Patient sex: M
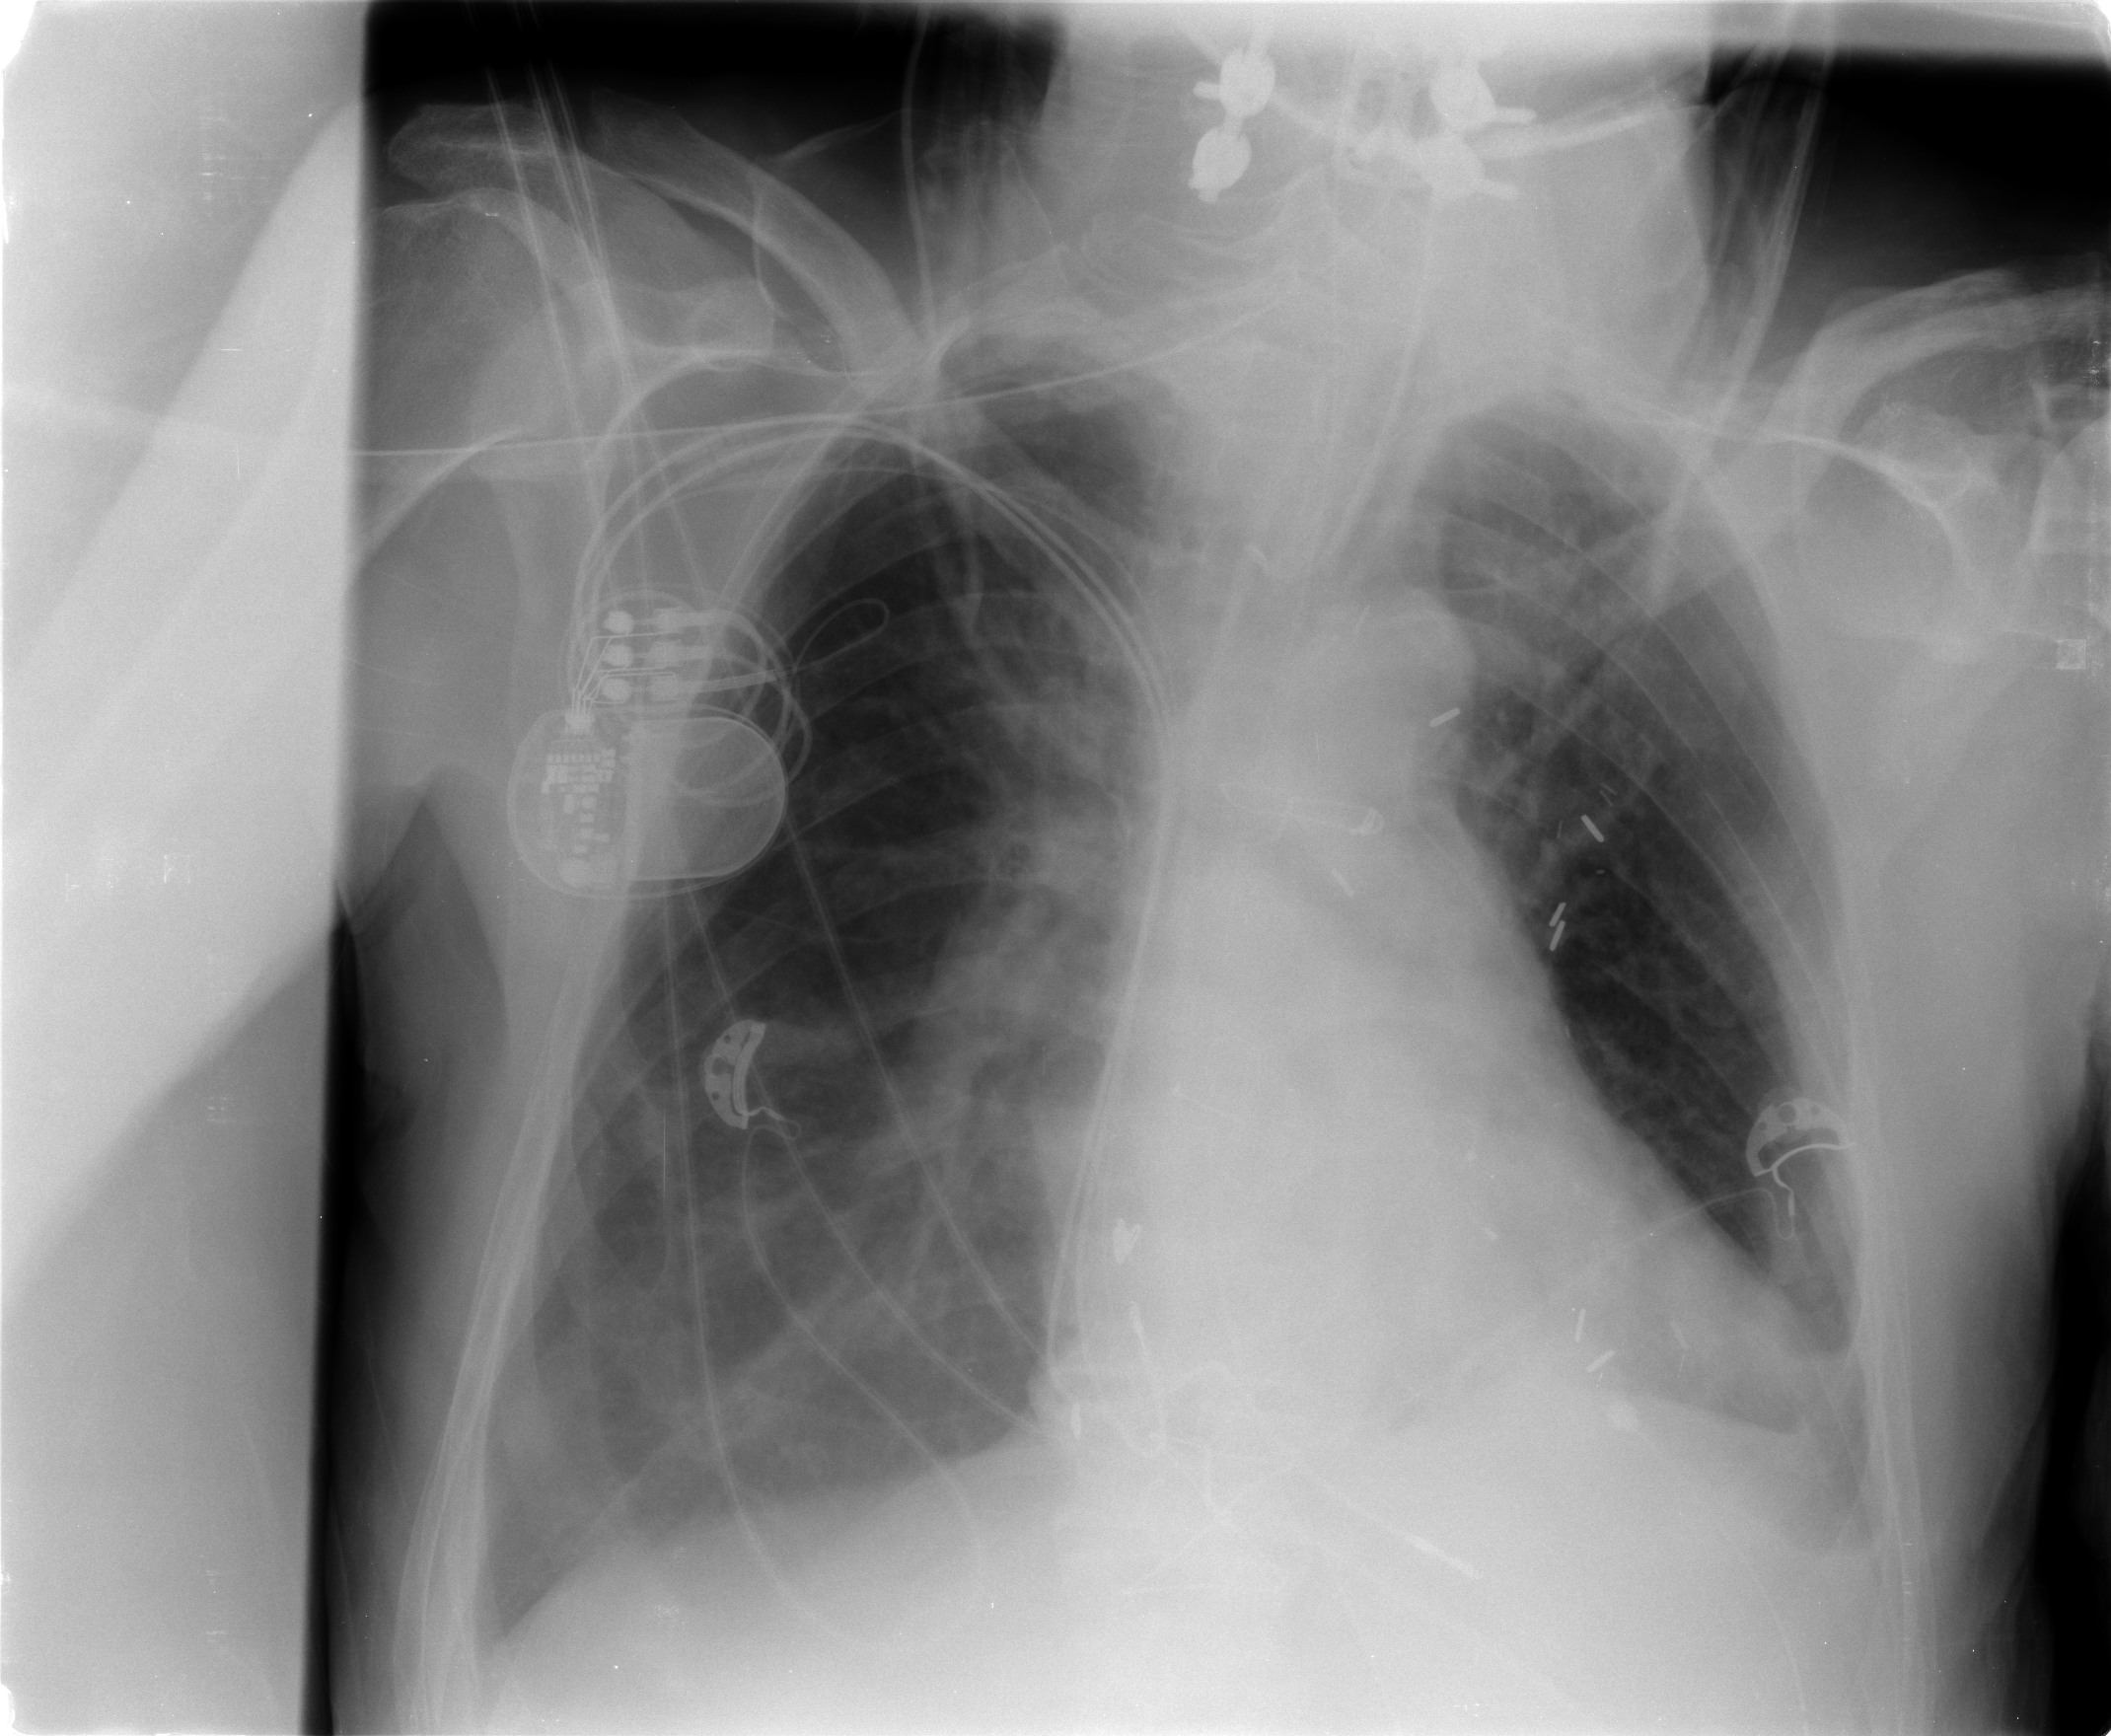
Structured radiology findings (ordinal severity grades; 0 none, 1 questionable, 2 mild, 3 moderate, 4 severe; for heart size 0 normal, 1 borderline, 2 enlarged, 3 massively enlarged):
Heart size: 2
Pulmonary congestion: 2
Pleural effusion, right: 2
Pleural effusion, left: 2
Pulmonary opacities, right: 2
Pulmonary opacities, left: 2
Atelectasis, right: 2
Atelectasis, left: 2